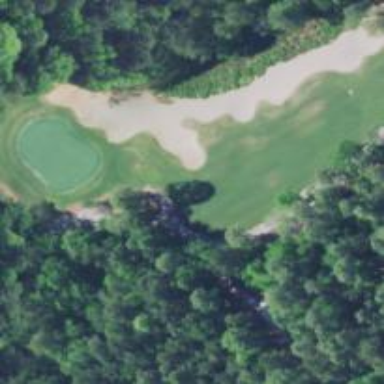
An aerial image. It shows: Sandy area is golf bunker.